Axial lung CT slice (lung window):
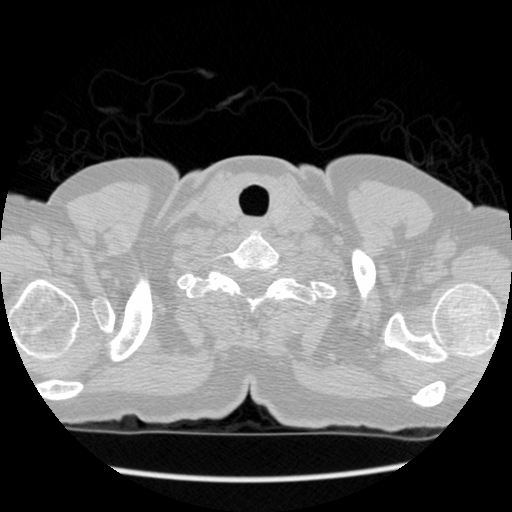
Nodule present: no